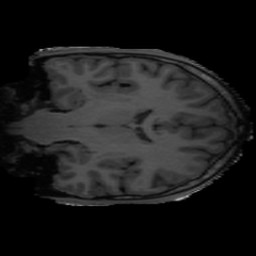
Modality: T1w
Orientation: coronal
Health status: ill
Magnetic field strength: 3 T